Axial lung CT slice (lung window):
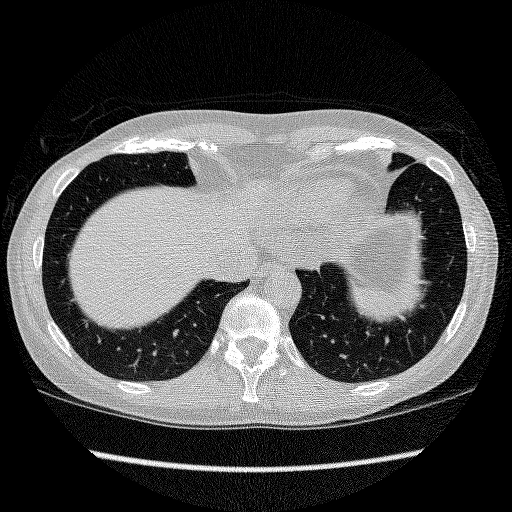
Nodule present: no